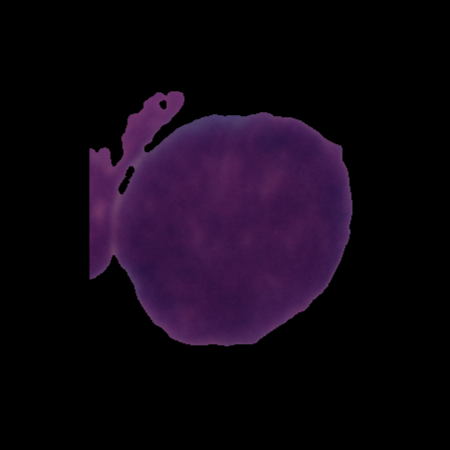
Label: cancer